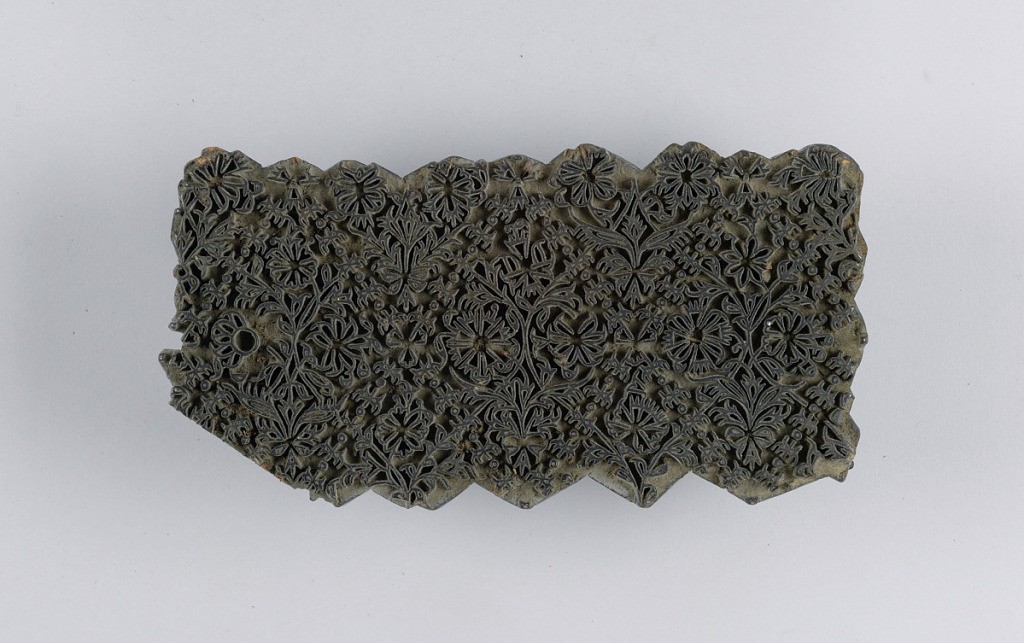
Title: Printing block
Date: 19th century
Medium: wood Technique: carved in relief
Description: Block for printing textiles with a design of stems and flowers forming a diamond lattice. Design is a horizontal rectangle.